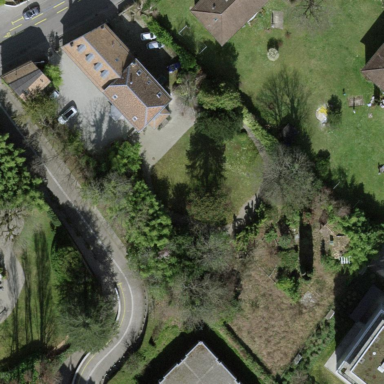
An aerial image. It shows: Garden surrounded by fence.